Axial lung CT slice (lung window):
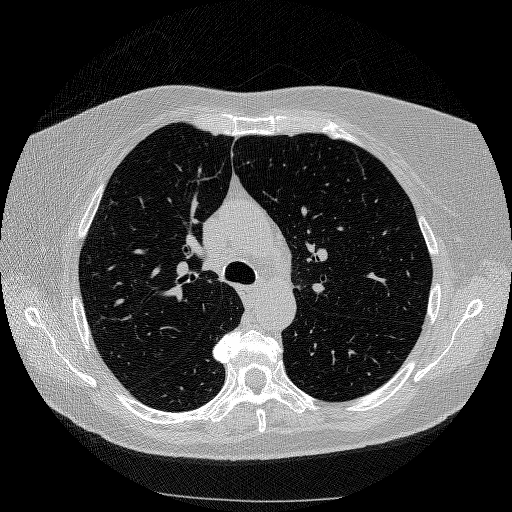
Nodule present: no